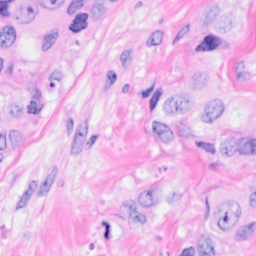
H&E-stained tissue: Breast